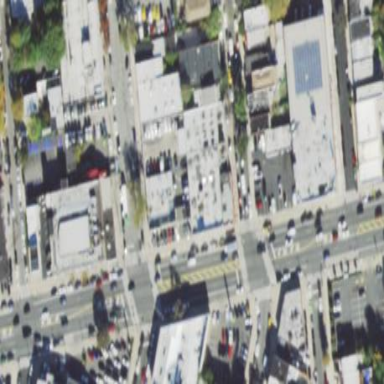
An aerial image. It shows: Car shop.